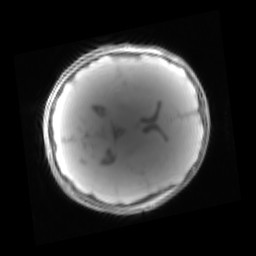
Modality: PDw
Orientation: axial
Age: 12
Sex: male
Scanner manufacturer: siemens
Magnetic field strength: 3 T
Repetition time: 0.25 s
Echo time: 0.00103 s